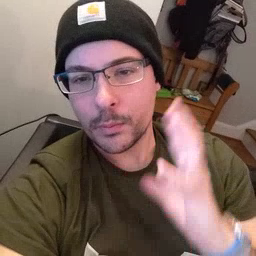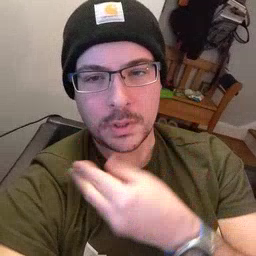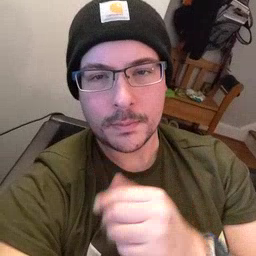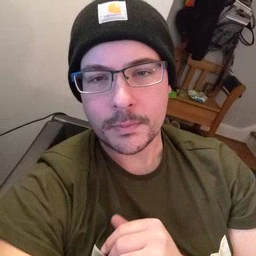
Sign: pretty